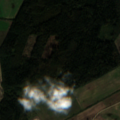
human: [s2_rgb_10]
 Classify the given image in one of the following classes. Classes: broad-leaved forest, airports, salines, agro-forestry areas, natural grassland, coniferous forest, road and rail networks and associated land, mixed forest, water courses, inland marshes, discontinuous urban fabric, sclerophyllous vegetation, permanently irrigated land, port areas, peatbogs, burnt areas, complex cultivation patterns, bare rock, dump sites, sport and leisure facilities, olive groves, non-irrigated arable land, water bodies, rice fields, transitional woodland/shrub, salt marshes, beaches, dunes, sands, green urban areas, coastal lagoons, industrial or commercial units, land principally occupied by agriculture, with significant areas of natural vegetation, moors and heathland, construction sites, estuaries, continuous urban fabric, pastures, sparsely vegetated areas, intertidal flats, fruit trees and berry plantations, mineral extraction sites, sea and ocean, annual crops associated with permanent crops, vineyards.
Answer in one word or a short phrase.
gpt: non-irrigated arable land, coniferous forest, mixed forest